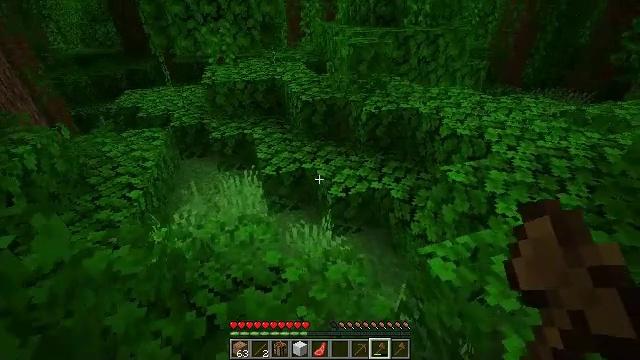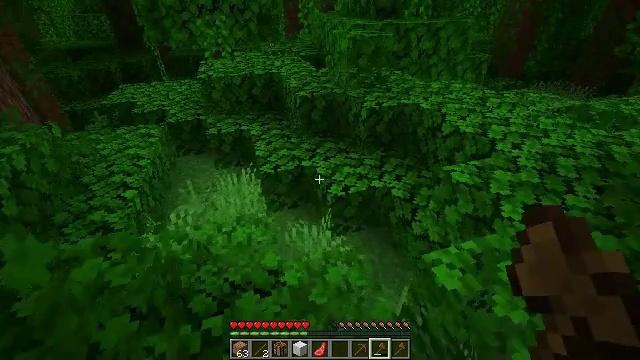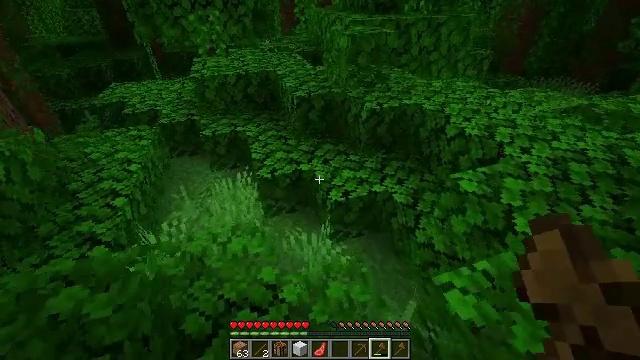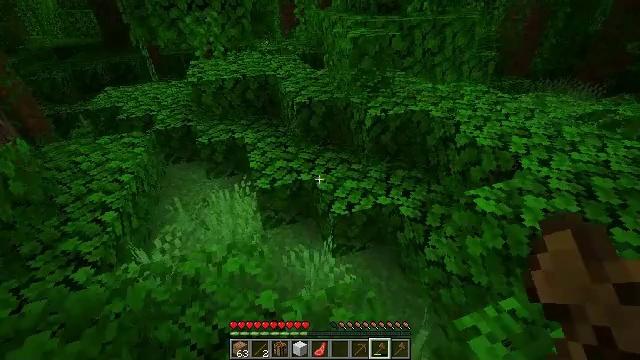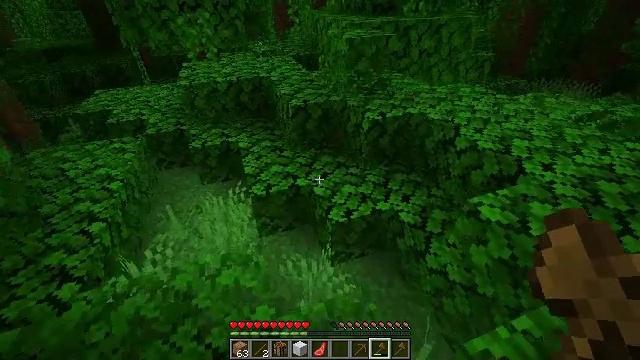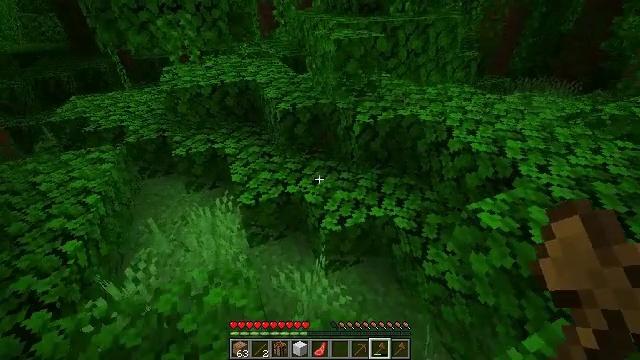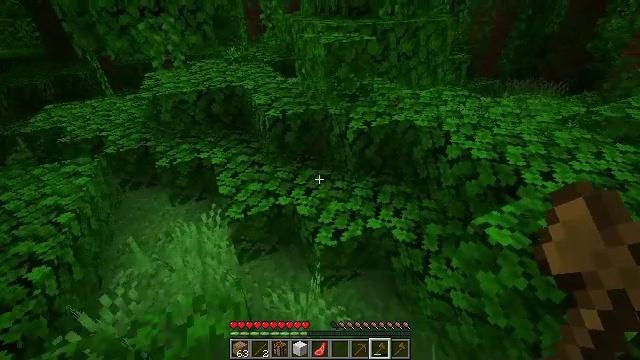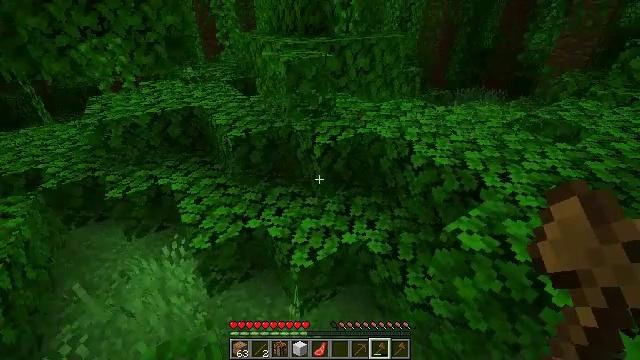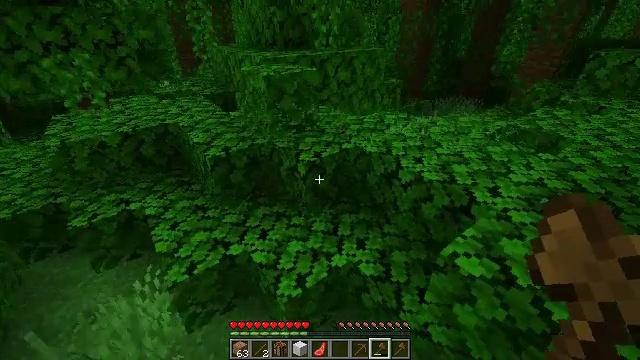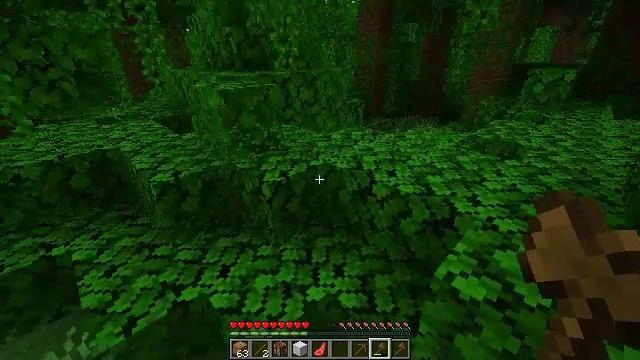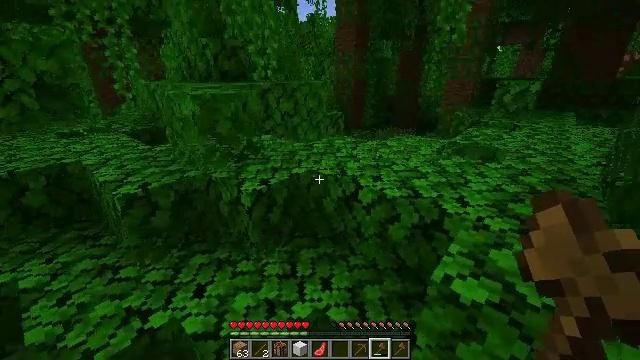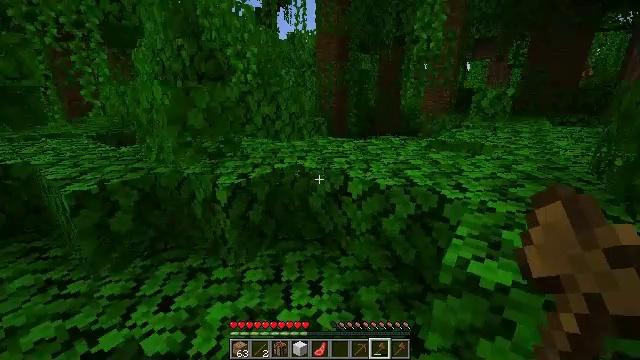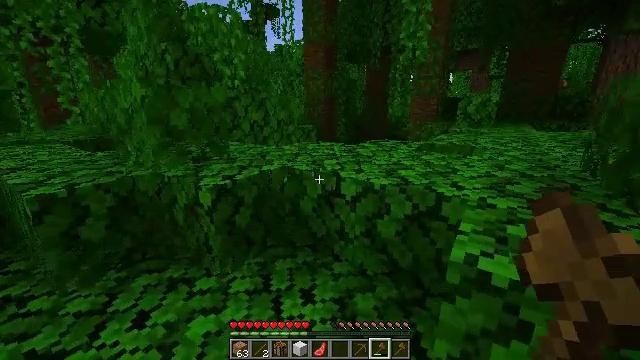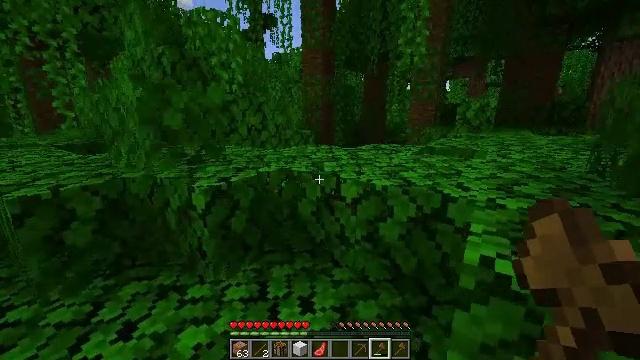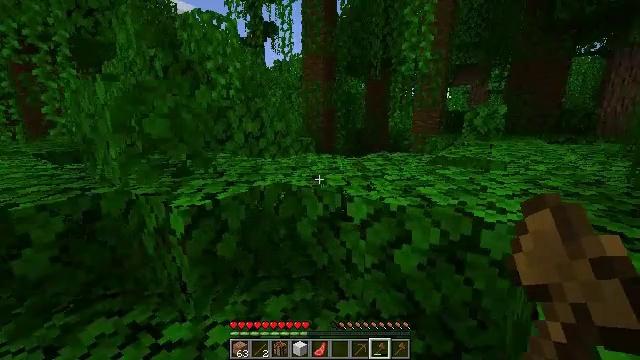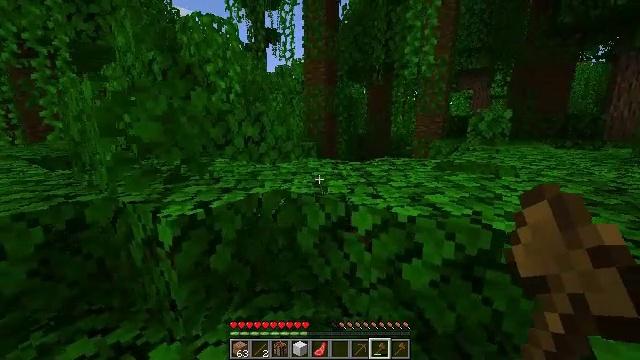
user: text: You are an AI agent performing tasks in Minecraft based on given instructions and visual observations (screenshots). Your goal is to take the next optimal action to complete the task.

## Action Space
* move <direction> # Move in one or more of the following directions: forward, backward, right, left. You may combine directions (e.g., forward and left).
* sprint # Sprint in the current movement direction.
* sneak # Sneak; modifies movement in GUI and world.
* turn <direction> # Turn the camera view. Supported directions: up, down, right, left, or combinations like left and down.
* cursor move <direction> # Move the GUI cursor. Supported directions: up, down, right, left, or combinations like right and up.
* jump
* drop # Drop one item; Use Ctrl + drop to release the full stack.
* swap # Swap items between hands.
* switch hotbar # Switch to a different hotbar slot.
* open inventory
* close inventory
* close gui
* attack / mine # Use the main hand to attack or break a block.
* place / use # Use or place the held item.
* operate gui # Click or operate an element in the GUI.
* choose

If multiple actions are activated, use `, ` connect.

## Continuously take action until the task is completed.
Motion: motion action
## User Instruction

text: Harvest vines off the surface.
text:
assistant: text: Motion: move forward, turn down
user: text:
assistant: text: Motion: move forward
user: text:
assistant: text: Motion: move forward
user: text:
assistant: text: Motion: move forward, turn right
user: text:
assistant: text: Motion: move forward, turn right
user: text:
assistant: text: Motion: move forward, turn right
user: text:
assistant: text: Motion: move forward, turn right and up
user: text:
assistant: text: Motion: move forward, turn right and up
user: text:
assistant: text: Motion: move forward, turn right and up
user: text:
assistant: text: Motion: move forward, turn right and up
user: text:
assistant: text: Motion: move forward, turn right and up
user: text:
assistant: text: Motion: move forward, turn right and up
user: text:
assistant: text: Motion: move forward, turn up
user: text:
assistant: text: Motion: move forward, turn up
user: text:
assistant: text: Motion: move forward, turn up
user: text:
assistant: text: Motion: move forward
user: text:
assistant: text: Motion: move forward, turn left, jump
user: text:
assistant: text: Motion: move forward, turn left, jump
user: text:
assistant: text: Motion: move forward, jump
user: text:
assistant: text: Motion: move forward, jump
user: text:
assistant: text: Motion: move forward, jump
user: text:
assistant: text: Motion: move forward
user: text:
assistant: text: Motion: move forward
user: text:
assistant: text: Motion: move forward
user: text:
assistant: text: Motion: move forward
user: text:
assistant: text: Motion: move forward
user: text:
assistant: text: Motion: move forward, turn left
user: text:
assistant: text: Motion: move forward
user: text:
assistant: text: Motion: move forward
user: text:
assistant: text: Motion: move forward, turn left